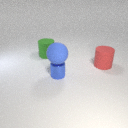
large red rubber cylinder to the right of small blue metal cylinder